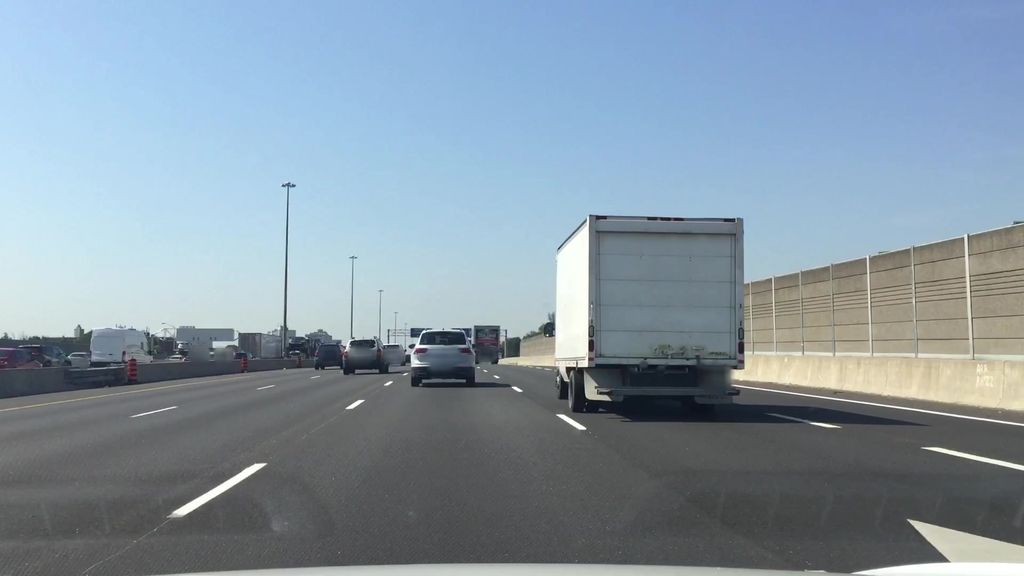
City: toronto